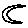
Label: moon